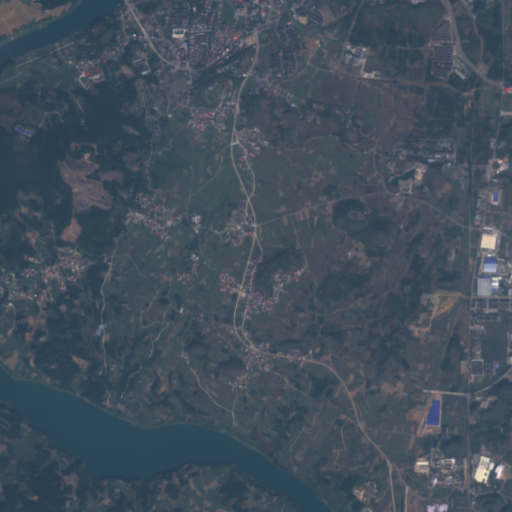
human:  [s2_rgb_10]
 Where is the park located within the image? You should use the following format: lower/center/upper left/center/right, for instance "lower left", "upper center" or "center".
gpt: The park is located in the upper right of the image.
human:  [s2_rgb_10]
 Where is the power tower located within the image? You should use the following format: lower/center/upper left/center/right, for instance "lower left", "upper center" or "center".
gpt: The power tower is located in the lower right of the image.
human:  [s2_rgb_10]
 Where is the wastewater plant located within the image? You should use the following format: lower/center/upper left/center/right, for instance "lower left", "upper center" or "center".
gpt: The wastewater plant is located in the lower right of the image.
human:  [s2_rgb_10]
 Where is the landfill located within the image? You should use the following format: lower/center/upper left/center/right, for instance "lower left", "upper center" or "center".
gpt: There is no landfill in the image.